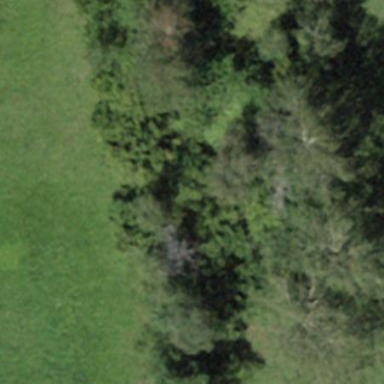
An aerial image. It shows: Woodland filled with broadleaved trees creating lush green landscape.